Question: I've made a php script, that has the job to print text on a Jpg Image, that will be used as Buttons for my website.
However, it doesn't show any picture with a text on it.
So, i tested the code on a PHP Code checker, and there was nothing wrong with it.
Source file for the JPG Button is on the same directory as the script.

PHP Code
'''
<?php
$Text = $_GET['value'];
$Image = ImageCreateFromJPEG("Button.jpg");
$Cord = imagecolorallocate($rImg, 0, 0, 0);
imagestring($Image,3,3,3,urldecode("$Text"),$Cord);
header('Content-type: image/jpeg');
imagejpeg($Image,NULL,100);
?>
'''
The Size of the Picture that it should write text to is "100 x 30"
So, this could be a simple problem, but I am not sure what cause this.
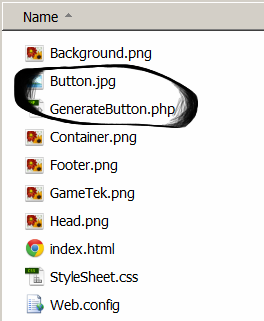
Answer: You are allocating the colour to '$rImg', a variable which doesn't exist. Put '$Image' there instead.